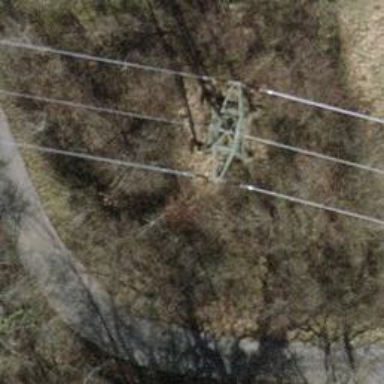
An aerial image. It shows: Lattice structure tower used for power transmission.